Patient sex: M
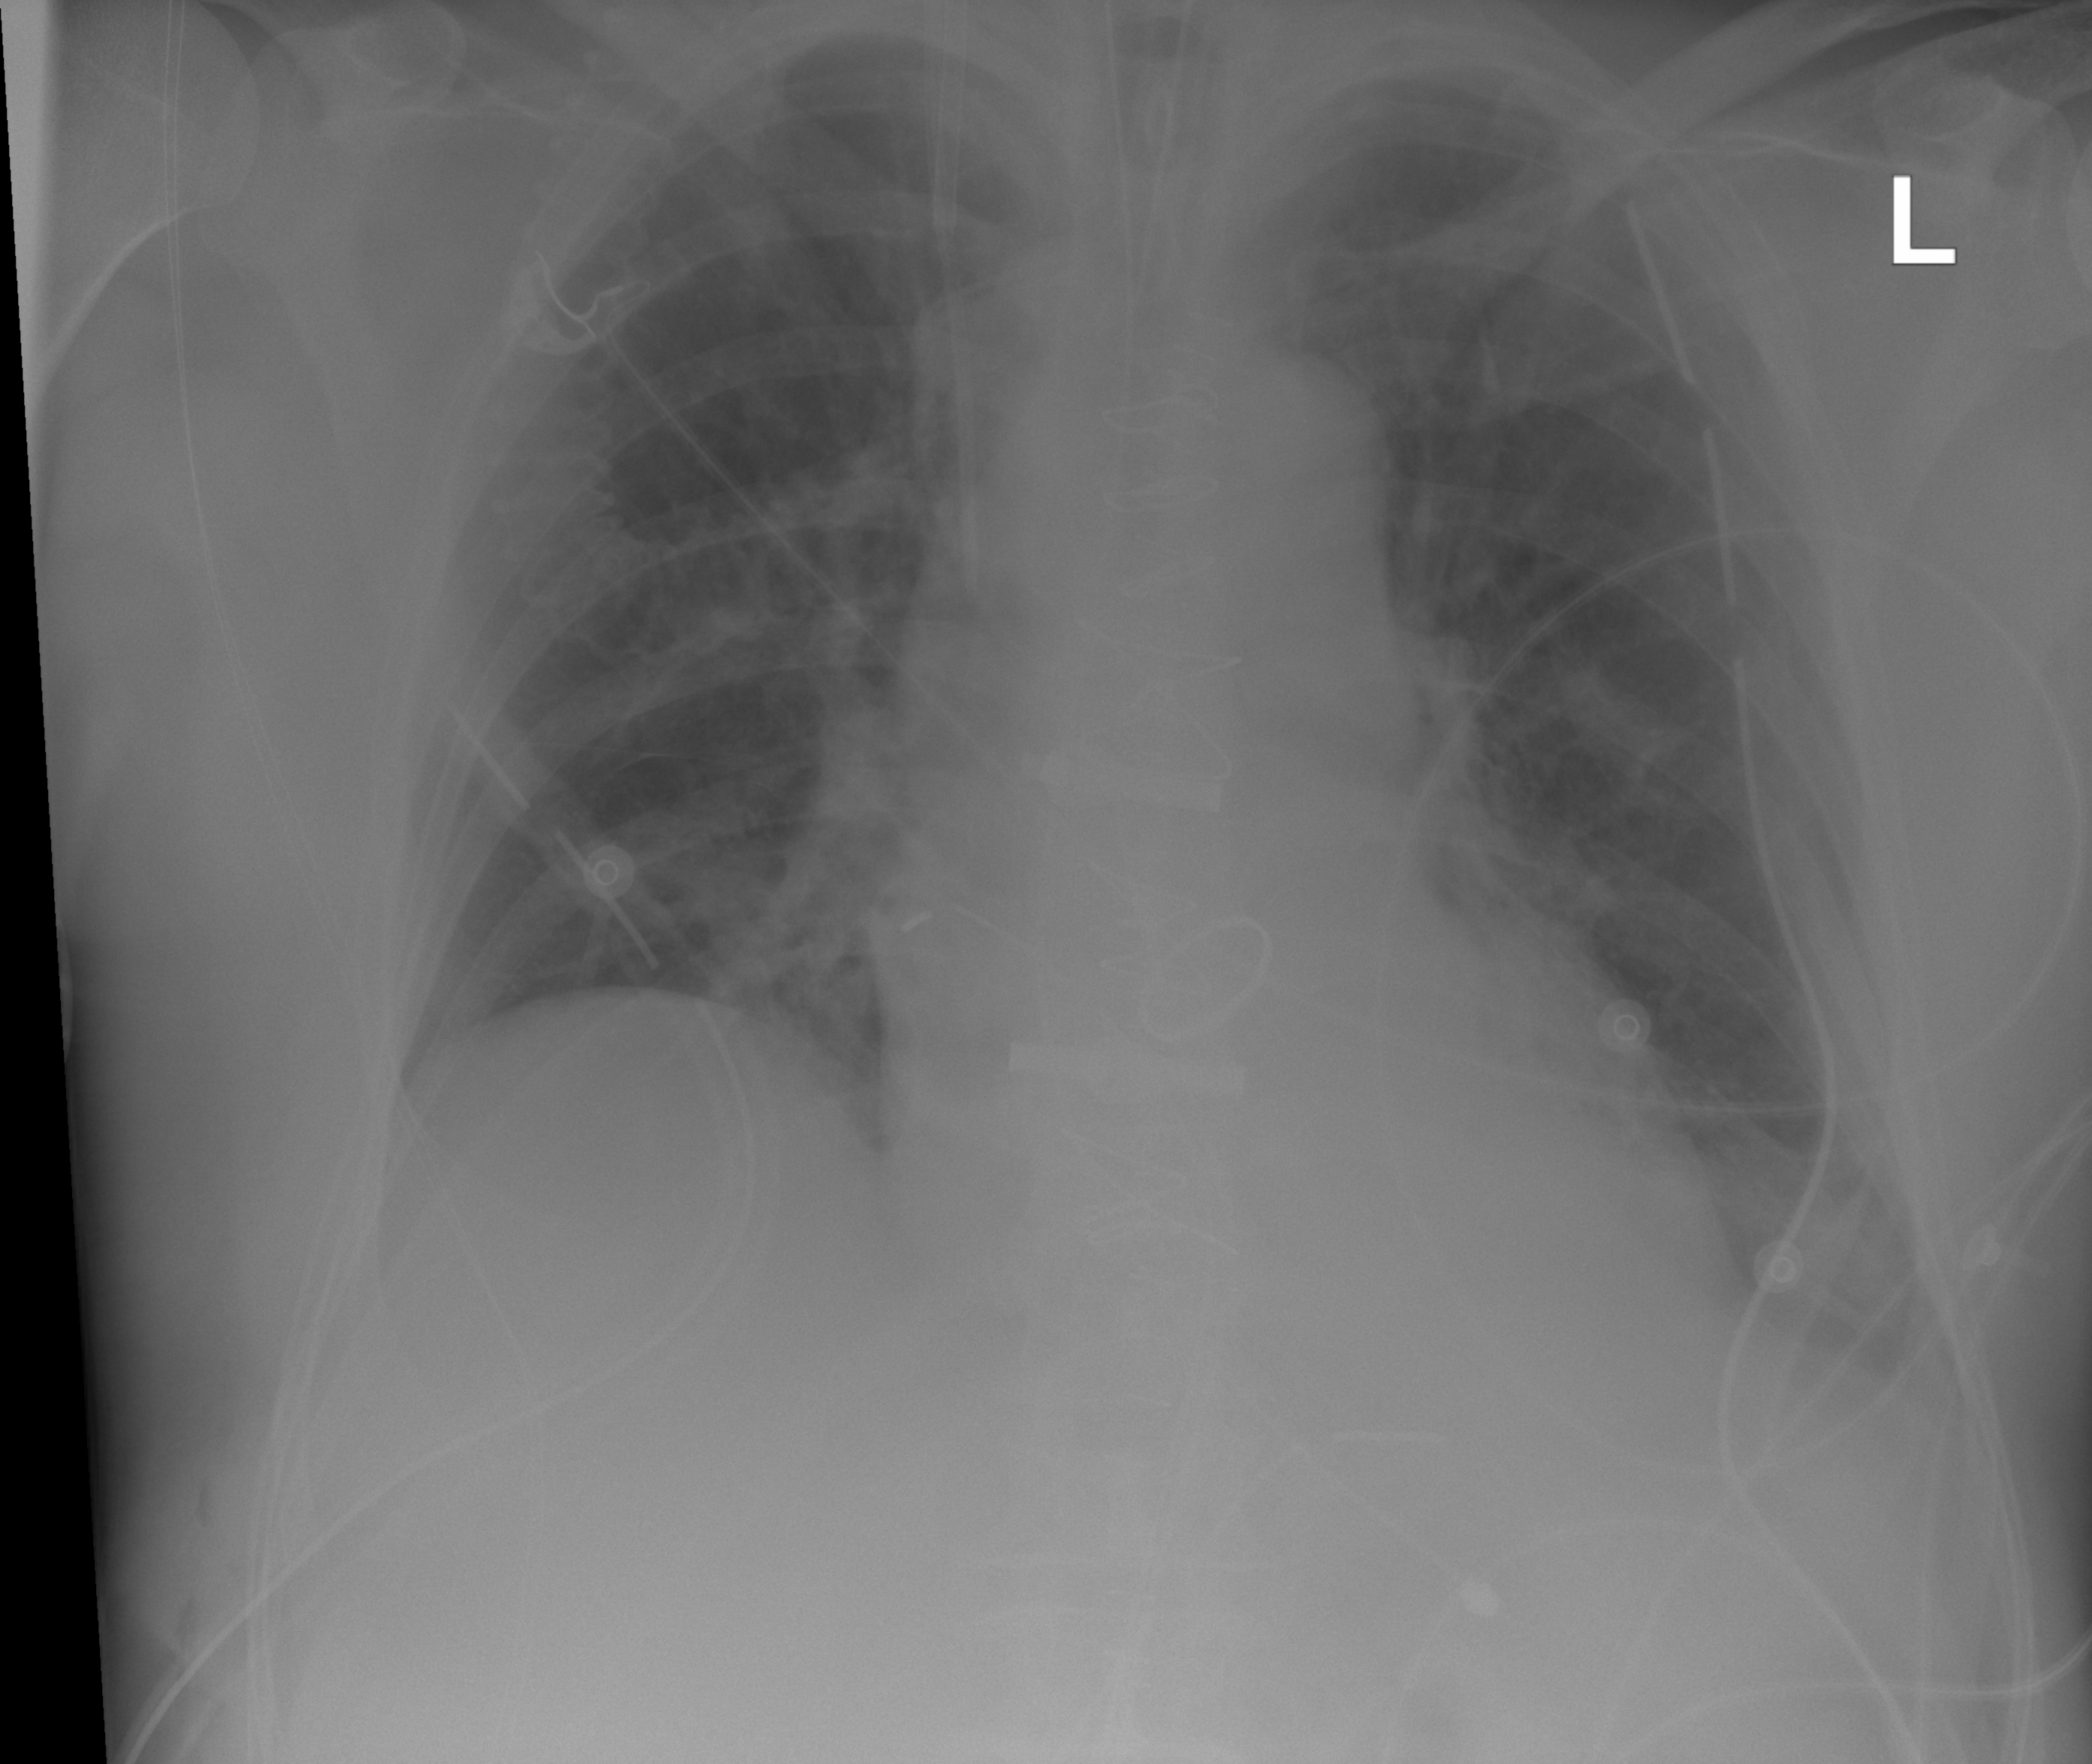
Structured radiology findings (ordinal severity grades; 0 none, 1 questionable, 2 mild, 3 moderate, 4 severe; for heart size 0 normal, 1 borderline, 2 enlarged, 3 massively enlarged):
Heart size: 2
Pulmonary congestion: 2
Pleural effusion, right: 0
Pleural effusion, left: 0
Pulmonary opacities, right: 2
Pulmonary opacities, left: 0
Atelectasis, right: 2
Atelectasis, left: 2